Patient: sex M, age 66
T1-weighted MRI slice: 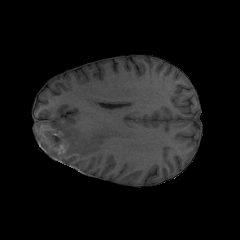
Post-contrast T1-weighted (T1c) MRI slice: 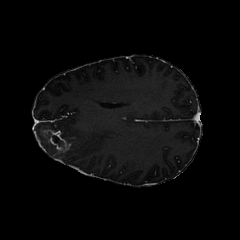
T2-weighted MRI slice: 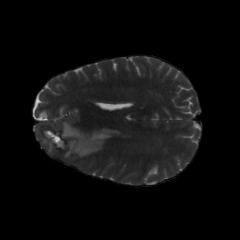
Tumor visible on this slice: yes
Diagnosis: Glioblastoma, IDH-wildtype
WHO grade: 4